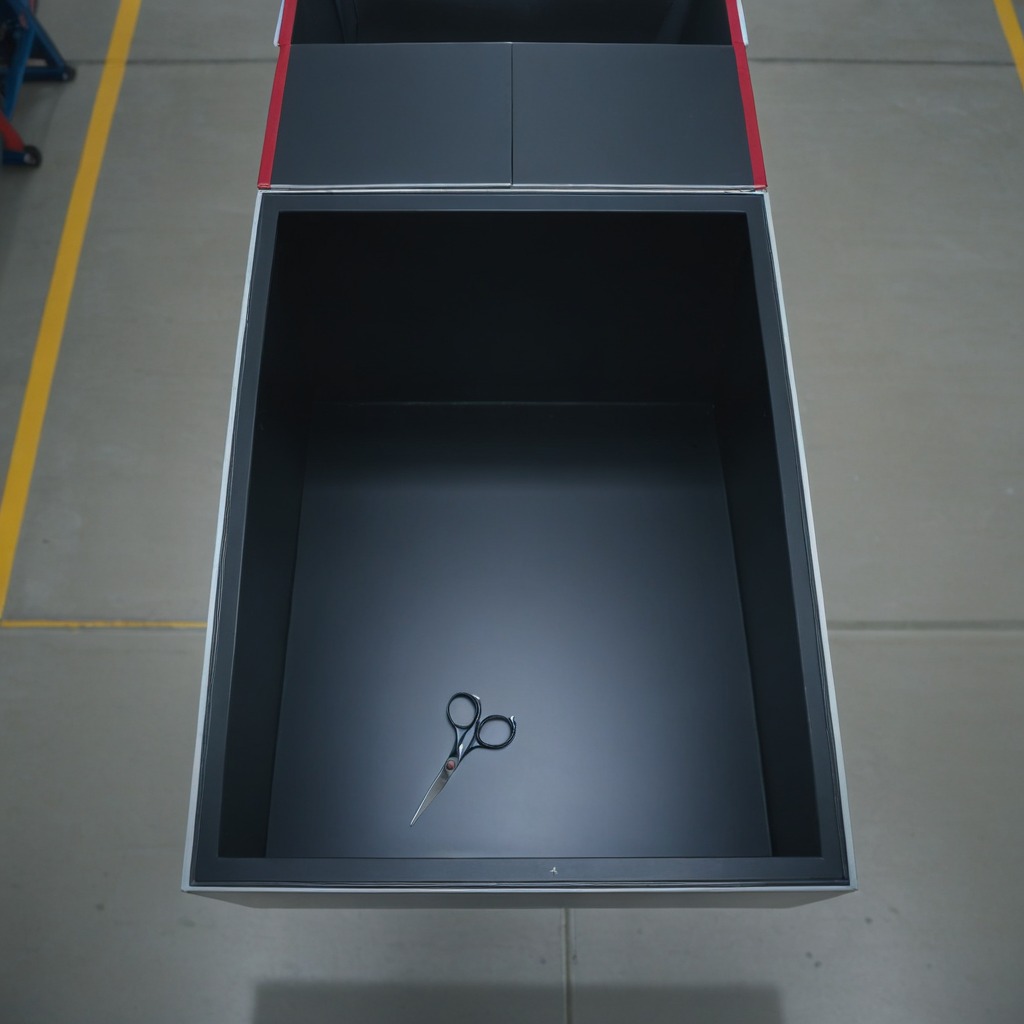
A scissor is lying on the toolbox surface in an airplane hangar workshop 8K.